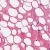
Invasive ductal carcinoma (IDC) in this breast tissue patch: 0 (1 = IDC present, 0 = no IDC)